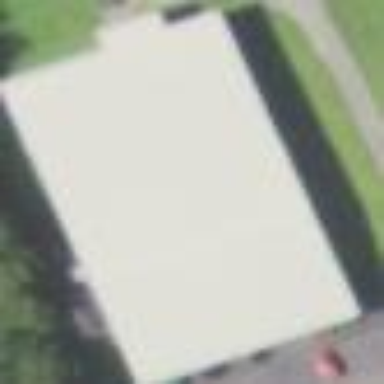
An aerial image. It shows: Building that houses bowling alley.